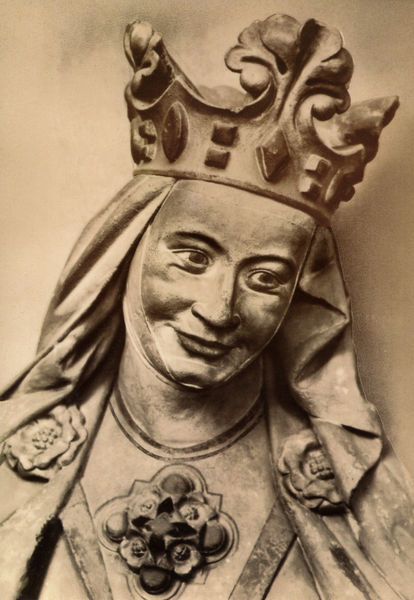
Titel: Adelheid im Chor des Doms (Ausschnitt)
Standort: Meißen
Institution: Dom
Schlagwörter: kopf, mann, umhang, blumen, brust, frau, holz, kleid, mund, nase, schmuck, stirn, blick, rose, rosen, schleier, tuch, ornament, hemd, jung, wand, augen, band, barock, falten, gesicht, kragen, stein, hals, porträt, kirche, figur, gewand, haare, mantel, augenbrauen, brosche, edelsteine, kinn, krone, sanft, skulptur, statue, lächeln, relief, wangen, perspektive, kette, ausdruck, sepia, könig, verkleidung, kopftuch, detail, brauen, ornamente, bildhauerei, faltenwurf, plastik, lächelnd, foto, fotografie, lachen, froh, kreuz, religion, dom, seite, schwarzweiß, nonne, orden, kunst, lilie, bildniss, intarsien, schnitzerei, wappen, raute, amulett, kristall, rosette, gruselig, mittelalter, religiös, binde, edelstein, königin, heilige, freundlich, gütig, fürstin, heilig, maria, madonna, mutter gottes, fotographie, design, natürlich, bildhauer, gottesmutter, kirchenkunst, lieblich, fibel, himmelskönigin, gewandschließe, broschen, naumburg, gewandung, katherina, seligsprechung, gebende, juwel, juwelen, mnd, uta, ordenstracht, klosterschwester, mitfühlend, endelsteine, leibevoll, cotte, aaah, fiebl, fibl, fette brosche